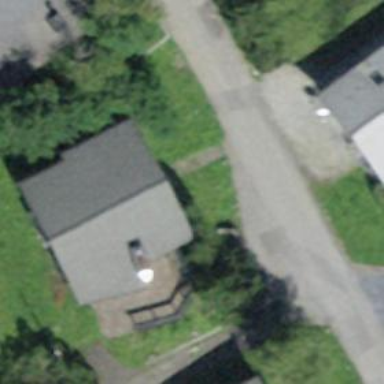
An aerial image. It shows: Detached building.